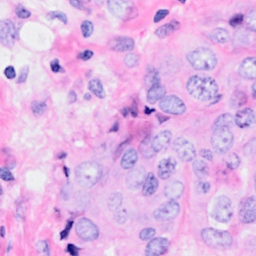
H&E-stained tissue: Breast